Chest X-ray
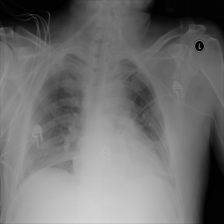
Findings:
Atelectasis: negative
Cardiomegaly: negative
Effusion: negative
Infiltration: negative
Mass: negative
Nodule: negative
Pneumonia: negative
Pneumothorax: negative
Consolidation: negative
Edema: negative
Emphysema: negative
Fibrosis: negative
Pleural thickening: negative
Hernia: negative